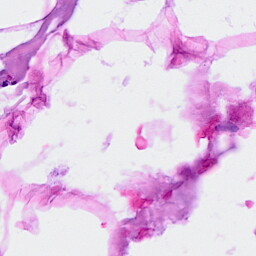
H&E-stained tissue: Breast